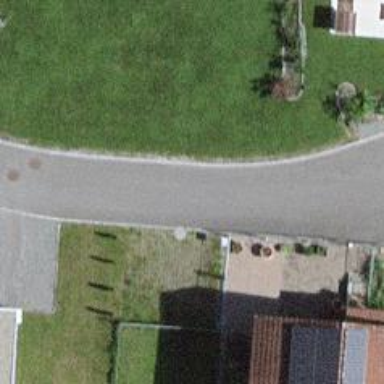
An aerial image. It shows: Smoothly paved residential road.